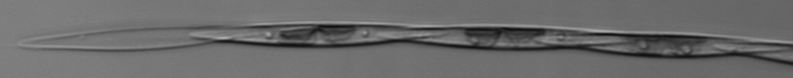
Label: Pseudo-nitzschia